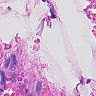
Metastatic tissue present: no